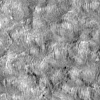
Atmospheric dust classification: not_dusty